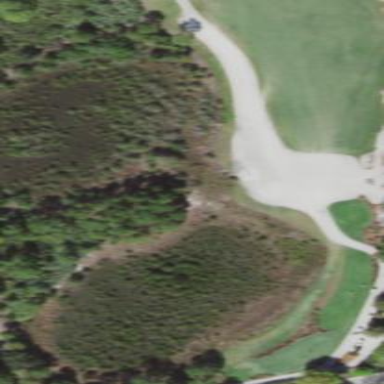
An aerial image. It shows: Golf bunker filled with sandy terrain.